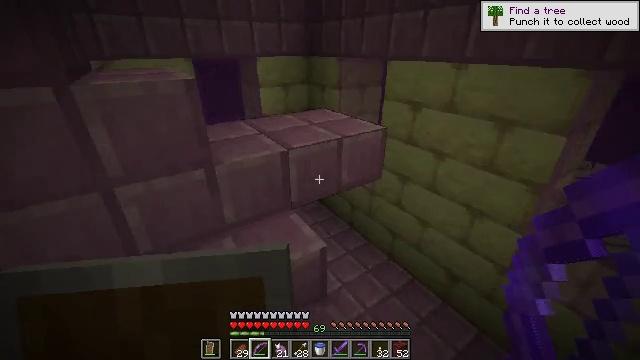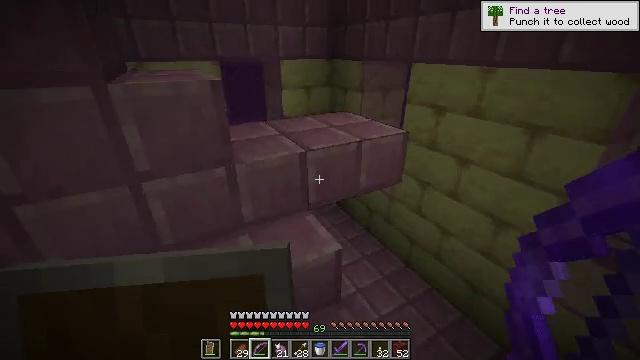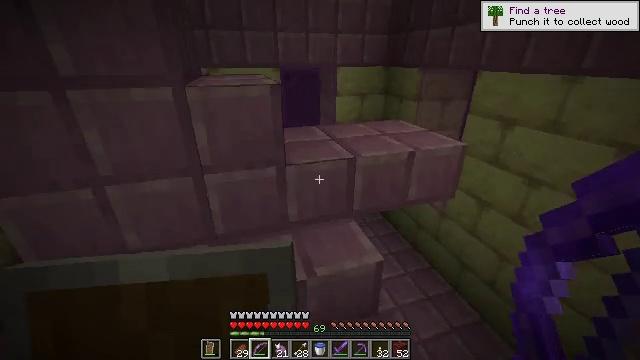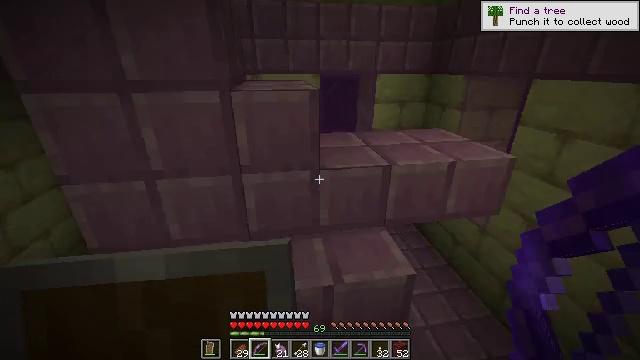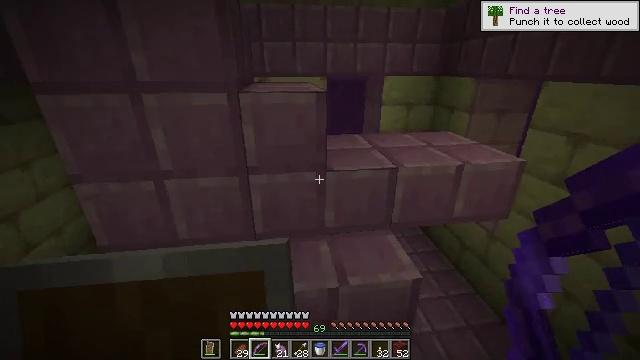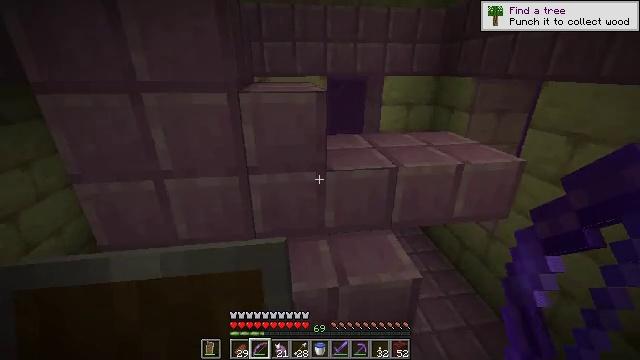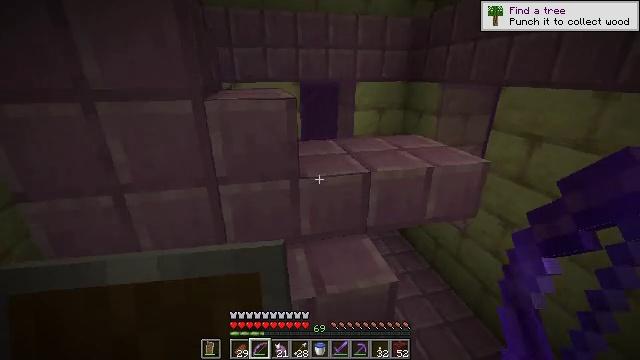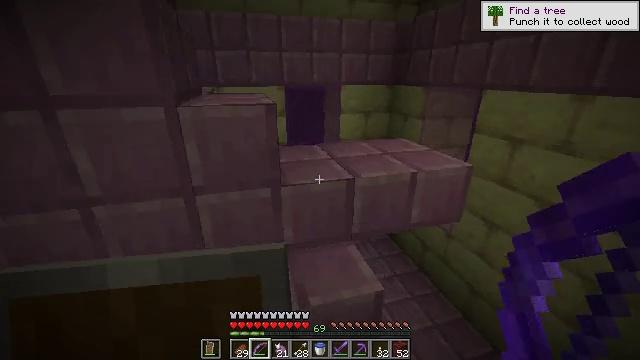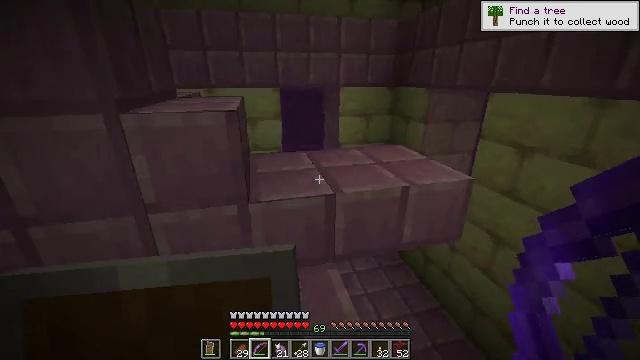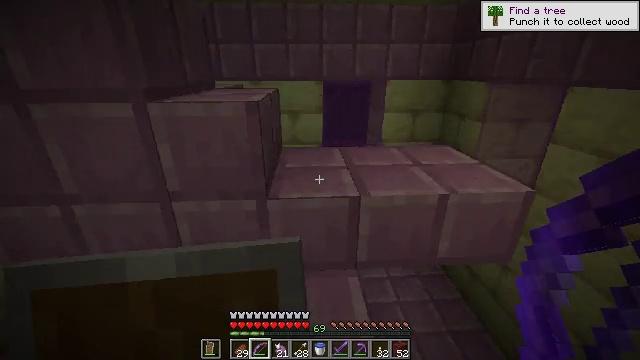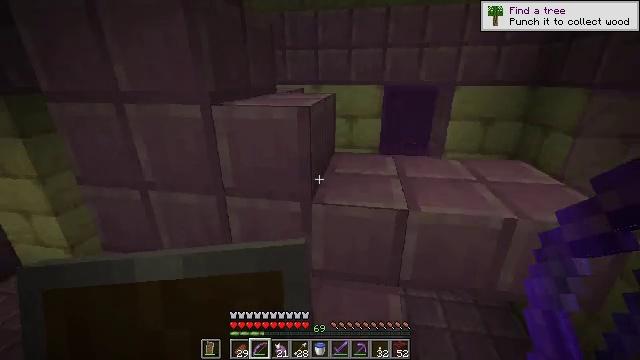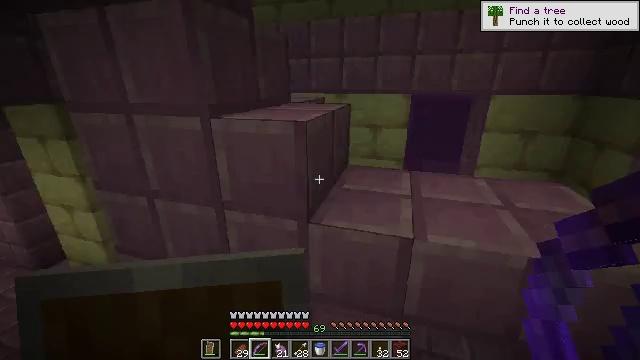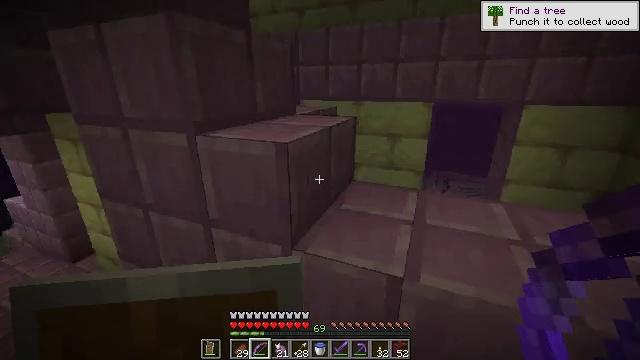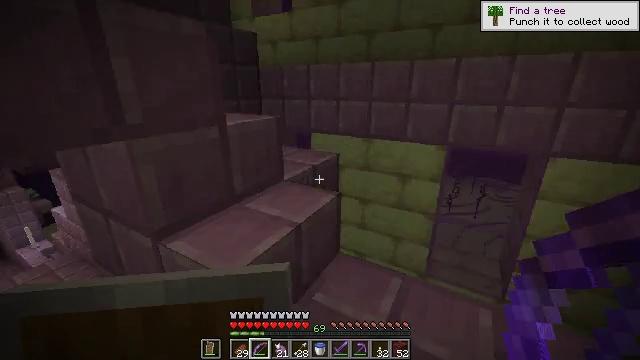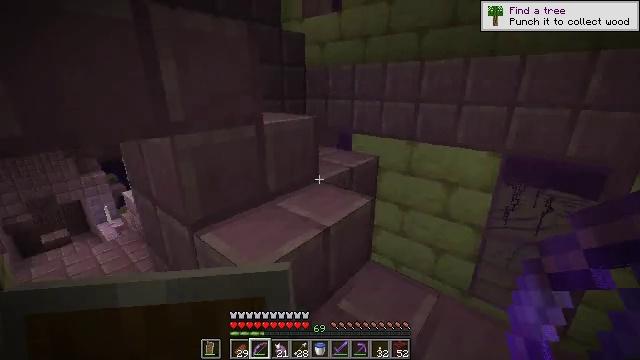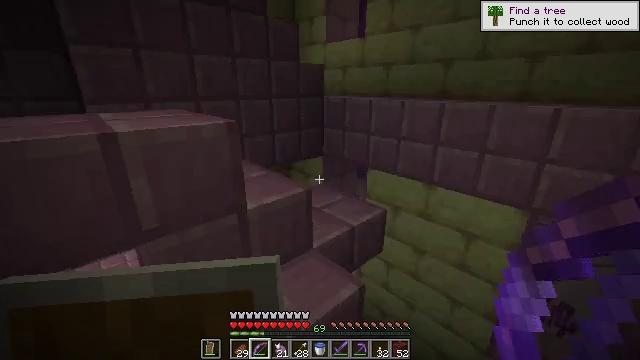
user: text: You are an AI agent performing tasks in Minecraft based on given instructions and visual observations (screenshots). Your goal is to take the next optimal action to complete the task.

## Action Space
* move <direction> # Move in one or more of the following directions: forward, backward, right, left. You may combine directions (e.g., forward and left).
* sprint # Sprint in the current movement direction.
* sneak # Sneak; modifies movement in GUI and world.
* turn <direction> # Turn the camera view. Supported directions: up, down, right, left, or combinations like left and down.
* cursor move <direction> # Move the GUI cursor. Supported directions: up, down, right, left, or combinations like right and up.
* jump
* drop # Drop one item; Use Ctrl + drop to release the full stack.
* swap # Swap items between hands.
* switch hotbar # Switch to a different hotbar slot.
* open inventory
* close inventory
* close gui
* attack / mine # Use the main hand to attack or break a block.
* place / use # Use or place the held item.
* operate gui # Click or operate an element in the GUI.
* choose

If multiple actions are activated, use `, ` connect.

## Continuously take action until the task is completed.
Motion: motion action
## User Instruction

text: Attack the ender chest to collect it.
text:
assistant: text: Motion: turn left
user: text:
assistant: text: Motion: turn left and up
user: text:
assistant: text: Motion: turn left and up
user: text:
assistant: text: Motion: turn left
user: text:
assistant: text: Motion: no_op
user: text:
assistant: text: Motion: move forward and move right, turn right and up
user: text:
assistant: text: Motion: move forward and move right, turn right
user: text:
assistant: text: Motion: move forward and move right, turn left
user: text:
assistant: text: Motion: move forward and move right, turn left and down
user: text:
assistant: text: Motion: move forward and move right, turn left
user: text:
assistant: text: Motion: move forward and move right, turn left and up
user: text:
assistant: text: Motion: move forward and move right, turn left
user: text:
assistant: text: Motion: move forward and move right, turn left
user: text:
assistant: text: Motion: move forward and move right, turn left
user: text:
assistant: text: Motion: move forward, turn left
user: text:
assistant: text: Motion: turn left
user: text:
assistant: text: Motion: turn left
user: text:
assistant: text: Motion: turn left
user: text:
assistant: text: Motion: turn left
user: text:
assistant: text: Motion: turn left
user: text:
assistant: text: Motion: turn left
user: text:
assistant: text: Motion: no_op
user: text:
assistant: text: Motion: no_op
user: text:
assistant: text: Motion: no_op
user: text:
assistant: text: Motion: move forward and move right
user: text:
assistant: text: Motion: move forward and move right
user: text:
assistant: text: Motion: move forward and move right
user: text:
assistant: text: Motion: move forward and move right, turn left
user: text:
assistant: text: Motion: move forward and move right, turn left
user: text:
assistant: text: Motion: move forward and move right, turn left